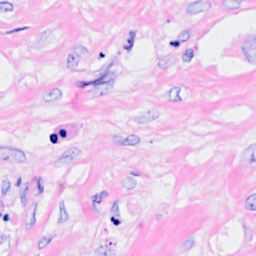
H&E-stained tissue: Breast